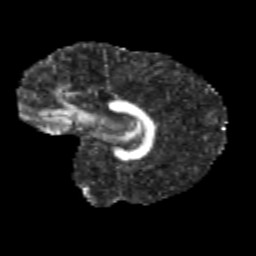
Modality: FA
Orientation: sagittal
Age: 11
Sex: female
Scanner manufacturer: siemens
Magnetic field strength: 3 T
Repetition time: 3.8 s
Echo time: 0.07 s